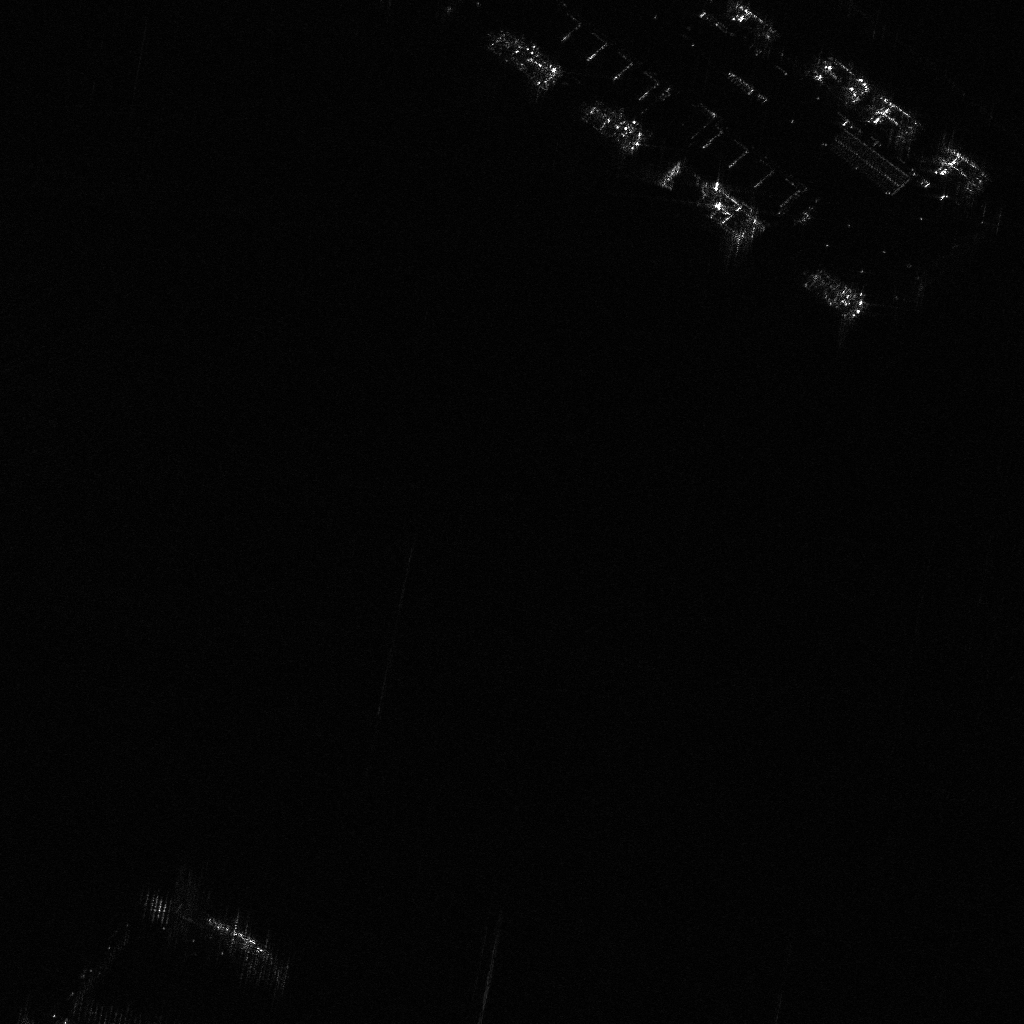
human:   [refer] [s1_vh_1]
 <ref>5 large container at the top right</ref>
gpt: <box>[[70, 0, 76, 2, 40], [77, 27, 84, 30, 38], [90, 14, 96, 17, 40], [78, 6, 84, 8, 41], [84, 10, 90, 12, 40]]</box>

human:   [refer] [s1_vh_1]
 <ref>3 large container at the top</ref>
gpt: <box>[[63, 17, 74, 21, 42], [46, 4, 55, 7, 42], [56, 10, 62, 13, 43]]</box>